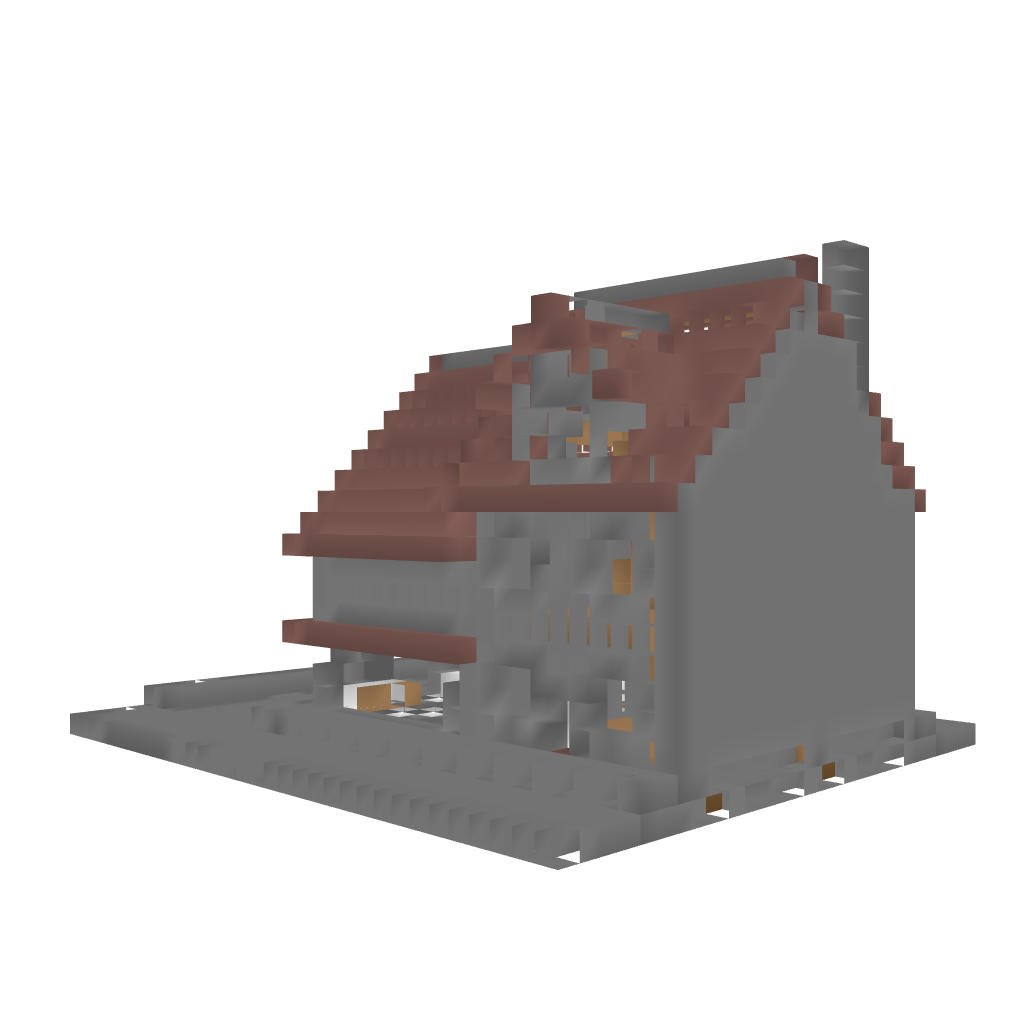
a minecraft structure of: Terraced Shop 2 OF 2 bad low quality